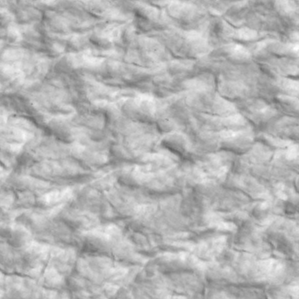
Label: non_frost